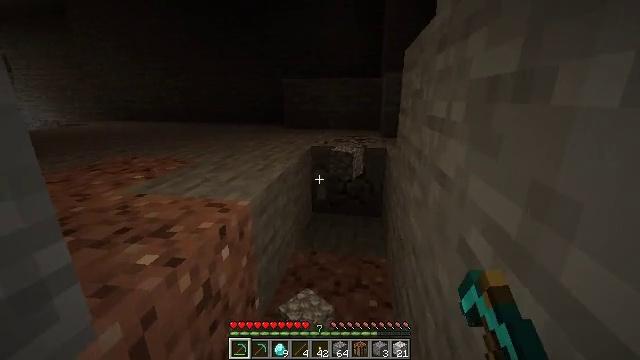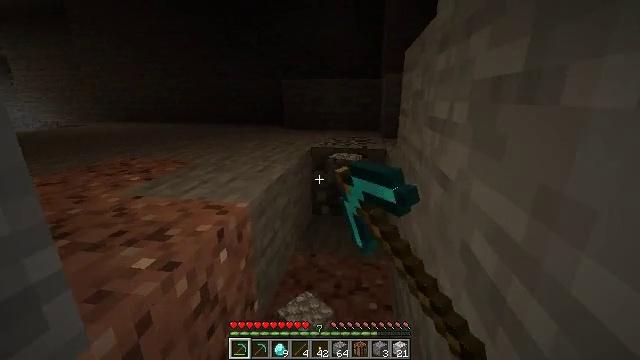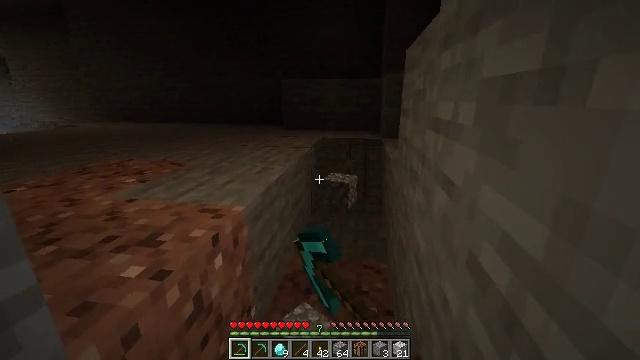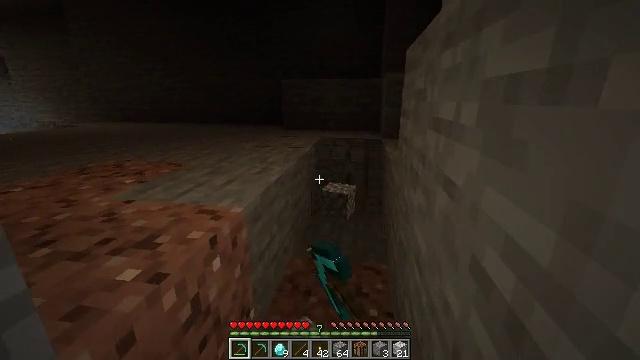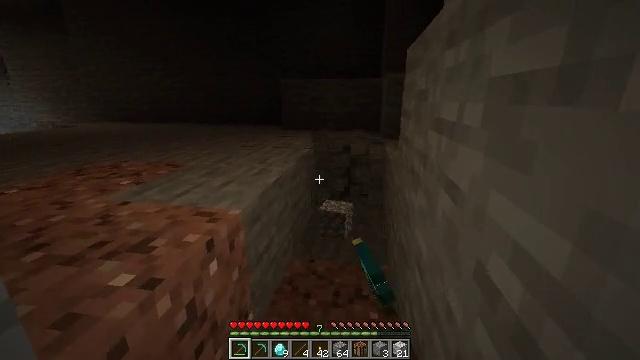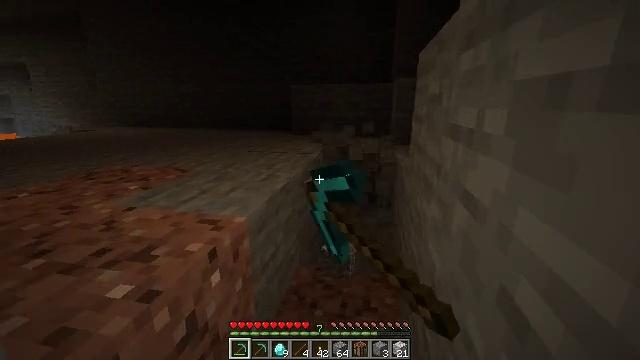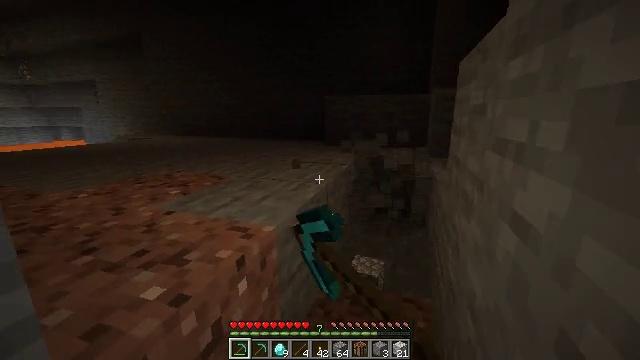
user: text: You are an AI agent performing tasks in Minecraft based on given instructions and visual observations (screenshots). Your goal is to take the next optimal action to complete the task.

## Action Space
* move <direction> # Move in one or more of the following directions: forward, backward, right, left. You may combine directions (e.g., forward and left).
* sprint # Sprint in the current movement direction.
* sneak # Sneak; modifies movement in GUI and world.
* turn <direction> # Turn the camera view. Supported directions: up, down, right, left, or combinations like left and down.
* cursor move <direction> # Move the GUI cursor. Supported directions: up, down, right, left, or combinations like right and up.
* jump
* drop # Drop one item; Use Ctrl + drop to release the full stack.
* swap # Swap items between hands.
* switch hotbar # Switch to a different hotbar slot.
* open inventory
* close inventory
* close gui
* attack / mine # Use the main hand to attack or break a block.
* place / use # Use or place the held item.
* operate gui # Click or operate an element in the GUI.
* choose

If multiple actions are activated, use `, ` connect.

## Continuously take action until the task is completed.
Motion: motion action
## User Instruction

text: Gather stone by using a pickaxe.
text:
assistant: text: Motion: move right, attack / mine
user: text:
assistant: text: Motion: move right, attack / mine
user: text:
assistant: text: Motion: move right, attack / mine
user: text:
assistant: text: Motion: move right, attack / mine
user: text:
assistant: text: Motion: move right, turn left and up, attack / mine
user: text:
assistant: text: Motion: move right, turn left and up, attack / mine
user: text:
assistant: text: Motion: no_op